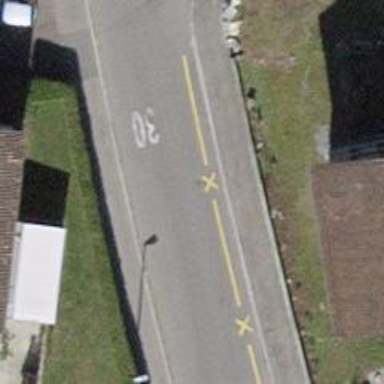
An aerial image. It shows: Sidewalk.